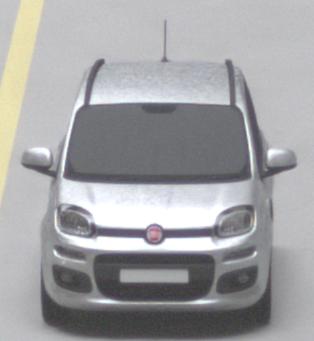
Make: Fiat
Model: Panda 1.2 8V
Detailed model: Panda (312)
Model produced from: 2013/02
Model produced until: 2013/12
Doors: 5
Color: white
Road condition: dry road
Daytime: midday
Contrast: medium contrast